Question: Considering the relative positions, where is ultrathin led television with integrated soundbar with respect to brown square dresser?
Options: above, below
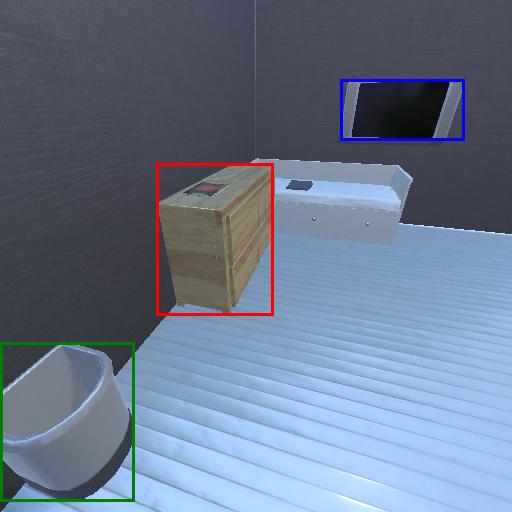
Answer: above